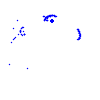
Particle: proton